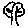
Label: tree